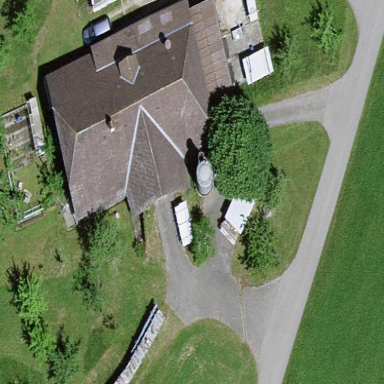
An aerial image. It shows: Farm building.